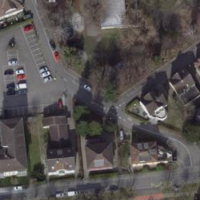
EUNIS habitat code: 53
Species observed at this site:
Hedera helix